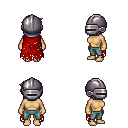
a pixel art fantasy rpg character, female body template, human, tanned skin, red tattered cape, teal pants, ruby red pixie cut hairstyle, metal helm, four views (front, back, left, right), 2x2 character sprite sheet, small pixel art, hard edges, no anti-aliasing